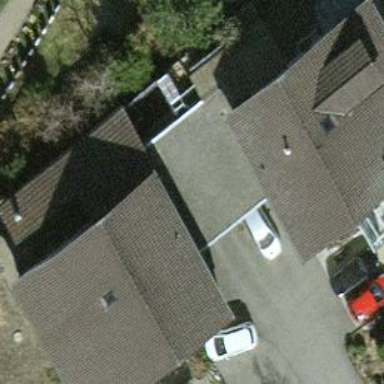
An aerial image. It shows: Semidetached house with gabled roof.